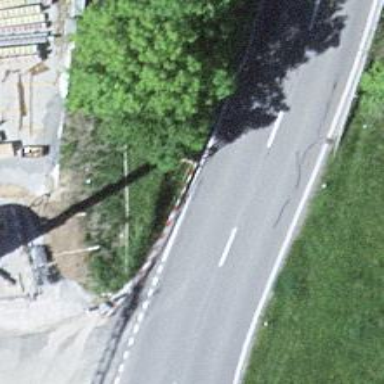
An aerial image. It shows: Primary road with asphalt surface.